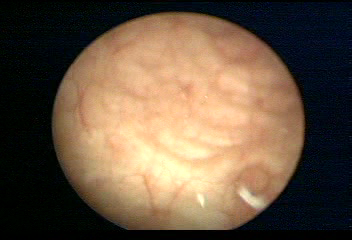
Modality: WLC
Class: Normal mucosa
Bladder cancer association: No